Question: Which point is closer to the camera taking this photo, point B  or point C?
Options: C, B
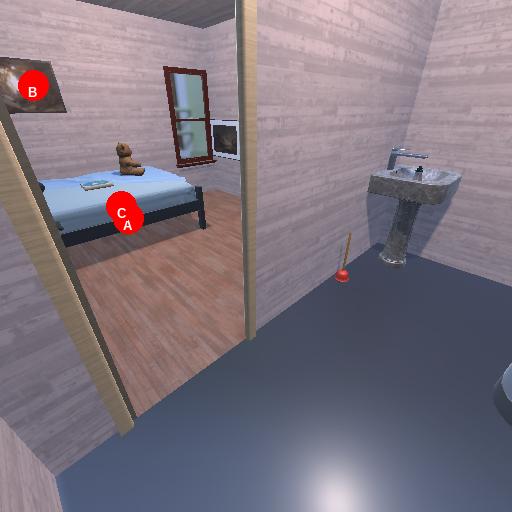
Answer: C